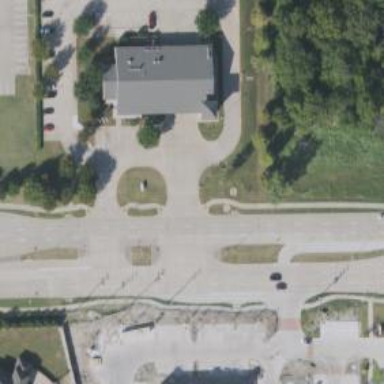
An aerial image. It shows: Primary highway with separate sidewalk.